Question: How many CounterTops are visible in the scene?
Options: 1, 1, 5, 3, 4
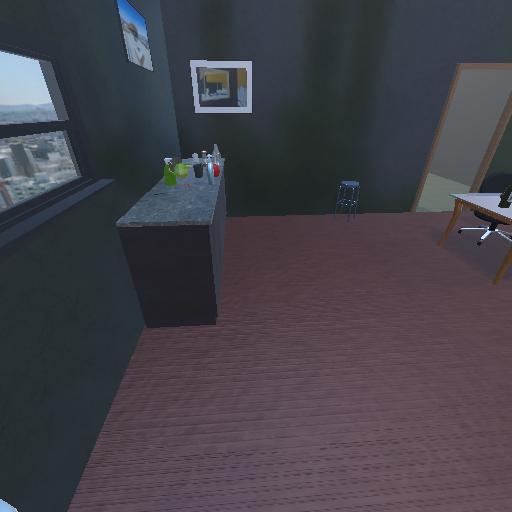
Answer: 1